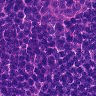
Metastatic tissue present: no